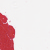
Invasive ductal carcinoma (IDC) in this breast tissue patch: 0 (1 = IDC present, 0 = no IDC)